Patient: sex M, age 53
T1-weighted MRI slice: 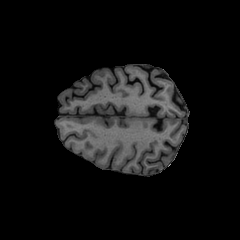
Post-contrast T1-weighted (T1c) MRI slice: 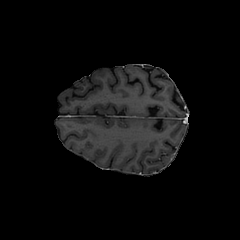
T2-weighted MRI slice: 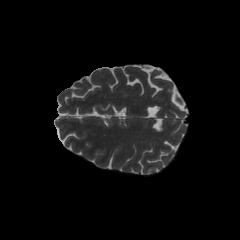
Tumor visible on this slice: no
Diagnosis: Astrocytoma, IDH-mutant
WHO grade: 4